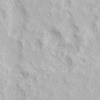
Label: not_dusty